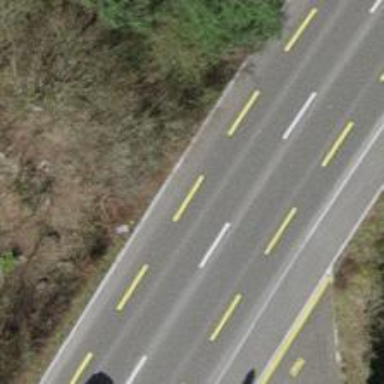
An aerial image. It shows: Secondary road with separate cycle lane. The road surface is asphalt and there is sidewalk.